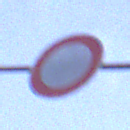
Verkehrszeichen: VerbotFahrzeugeAllerArt
Umgebung: Outdoor, Suburban
Tageszeit: SunriseSunset
Wetter: PartlyCloudy
Licht: Natural
Jahreszeit: NotSpecified
Kontrast: LowContrast